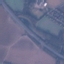
Label: Highway